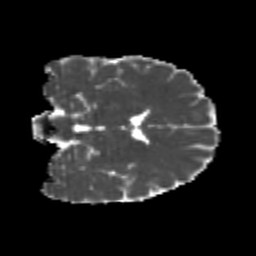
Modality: MD
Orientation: coronal
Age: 21
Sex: male
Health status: healthy
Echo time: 0.074 s